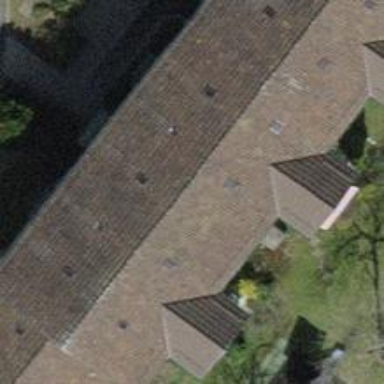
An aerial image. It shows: Building with apartments featuring tiled roof.